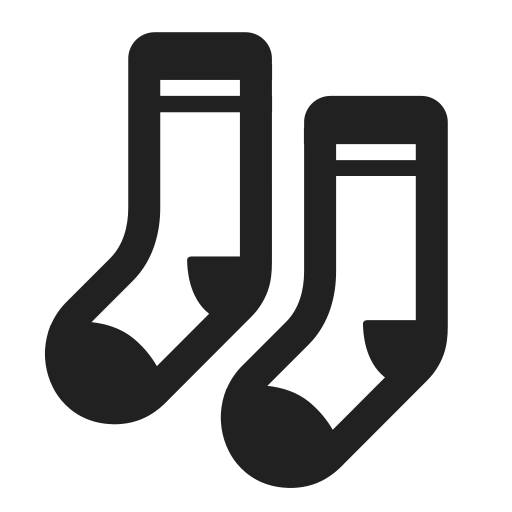
socks high contrast